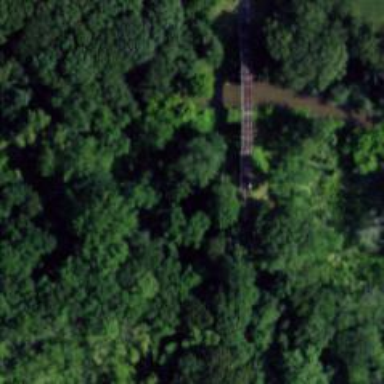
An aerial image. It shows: Trestle bridge for railway.